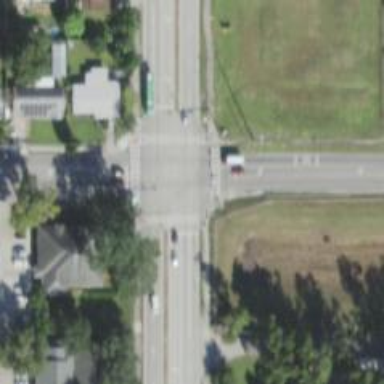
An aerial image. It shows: Crossing road.